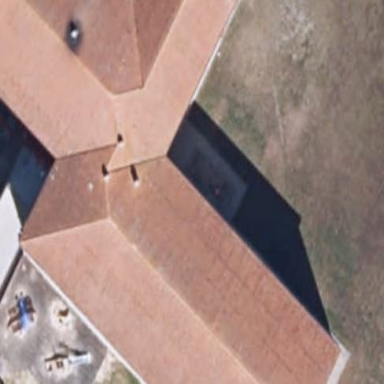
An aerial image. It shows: School building.